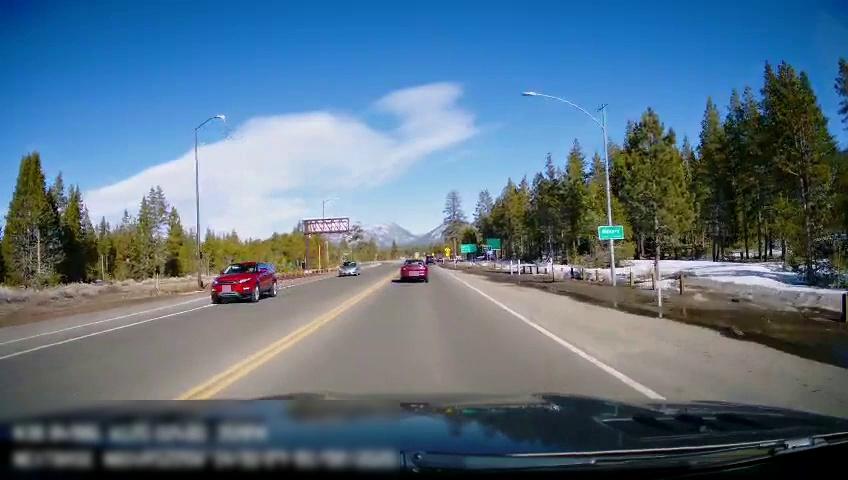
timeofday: Day
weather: Sunny
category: Drivable Space
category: Vehicles | Car
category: Vehicles | Car
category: Vehicles | Car
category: Lanes | Current Lane
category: Lanes | Opposite Lane
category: Lanes | Current Lane
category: Lanes | Opposite Lane
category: Lanes | Opposite Lane
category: Traffic | Signs
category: Traffic | Signs
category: Traffic | Signs